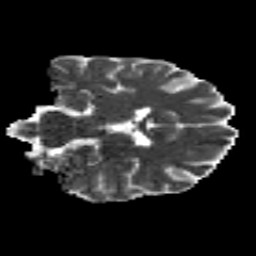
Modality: MD
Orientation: coronal
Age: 21
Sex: female
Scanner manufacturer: siemens
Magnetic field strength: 3 T
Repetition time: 8.8 s
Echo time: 0.085 s